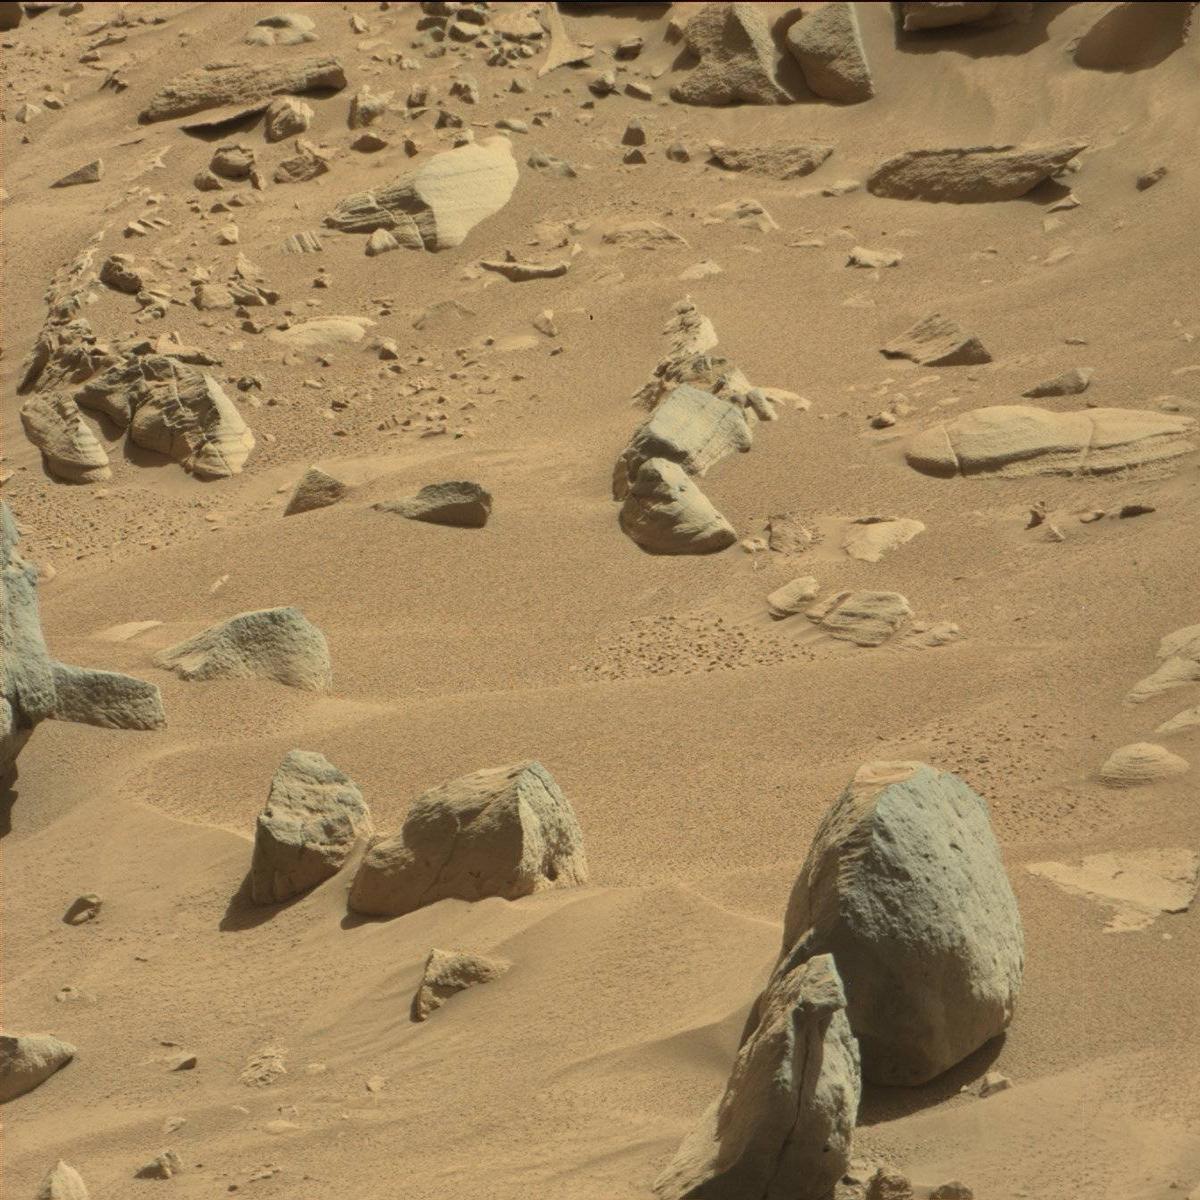
Terrain classes present: Bedrock, Rock, Sand / Soil